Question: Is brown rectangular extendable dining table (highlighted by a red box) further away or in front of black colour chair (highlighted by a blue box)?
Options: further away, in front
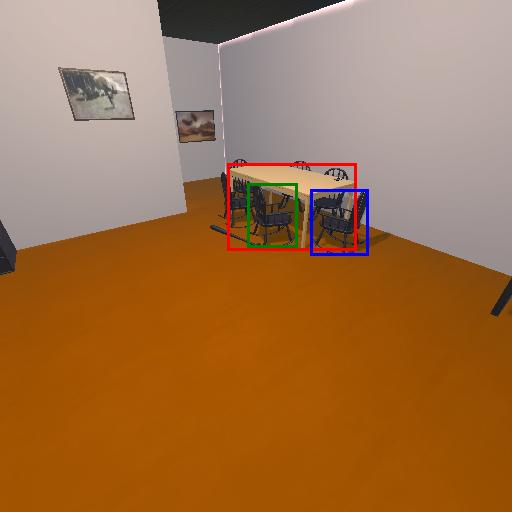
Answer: further away